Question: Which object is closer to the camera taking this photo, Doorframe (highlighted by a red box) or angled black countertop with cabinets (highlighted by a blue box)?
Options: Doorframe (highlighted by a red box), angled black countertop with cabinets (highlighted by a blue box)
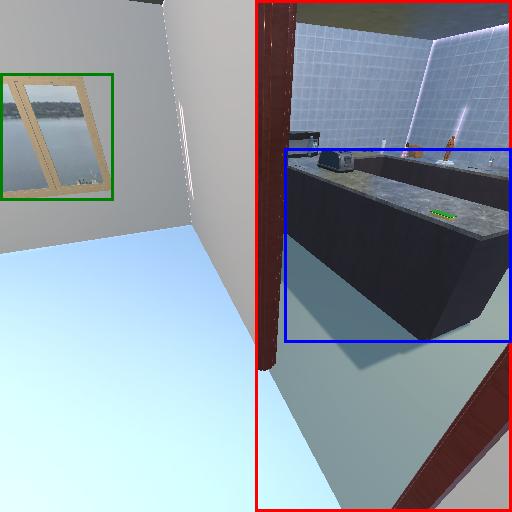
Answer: Doorframe (highlighted by a red box)